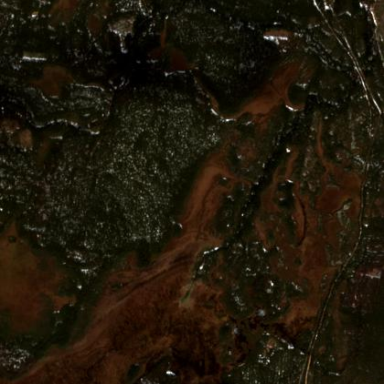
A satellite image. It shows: Bog wetland area.